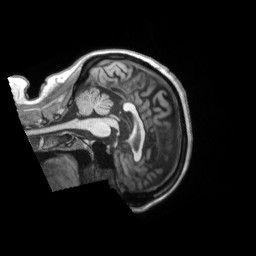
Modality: T1w
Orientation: sagittal
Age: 64
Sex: female
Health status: ill
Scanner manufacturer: siemens
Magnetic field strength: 3 T
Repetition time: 2.2 s
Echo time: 0.00157 s